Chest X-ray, PA view. Patient: 59 years old, sex F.
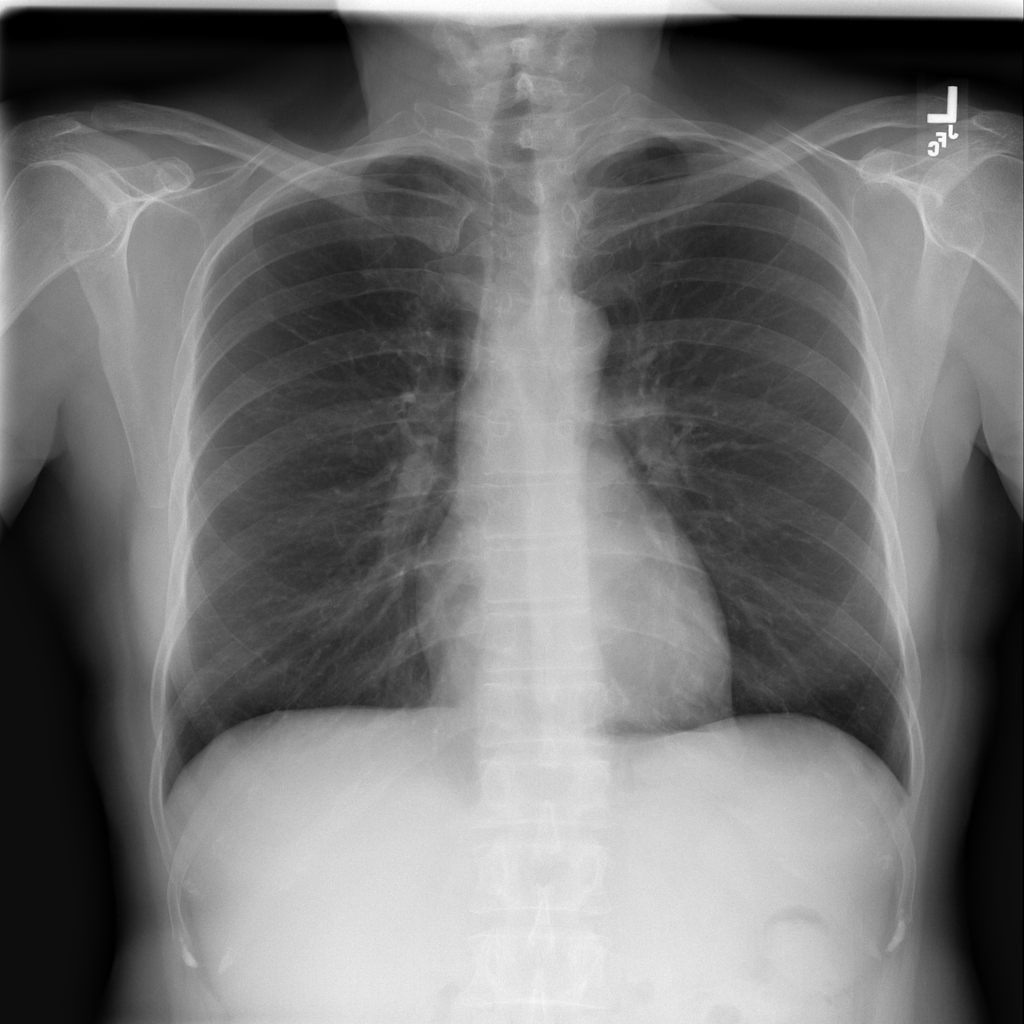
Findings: No Finding